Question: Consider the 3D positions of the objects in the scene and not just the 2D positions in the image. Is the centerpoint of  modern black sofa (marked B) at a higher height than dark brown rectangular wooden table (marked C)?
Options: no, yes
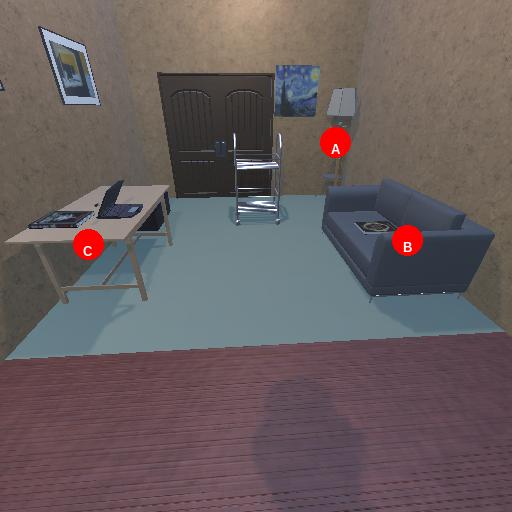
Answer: no